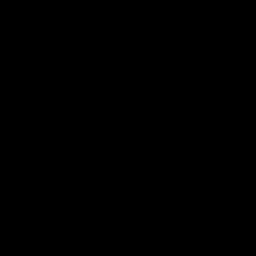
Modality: FA
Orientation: sagittal
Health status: healthy
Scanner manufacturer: siemens
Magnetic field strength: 3 T
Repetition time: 7.6 s
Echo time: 0.092 s